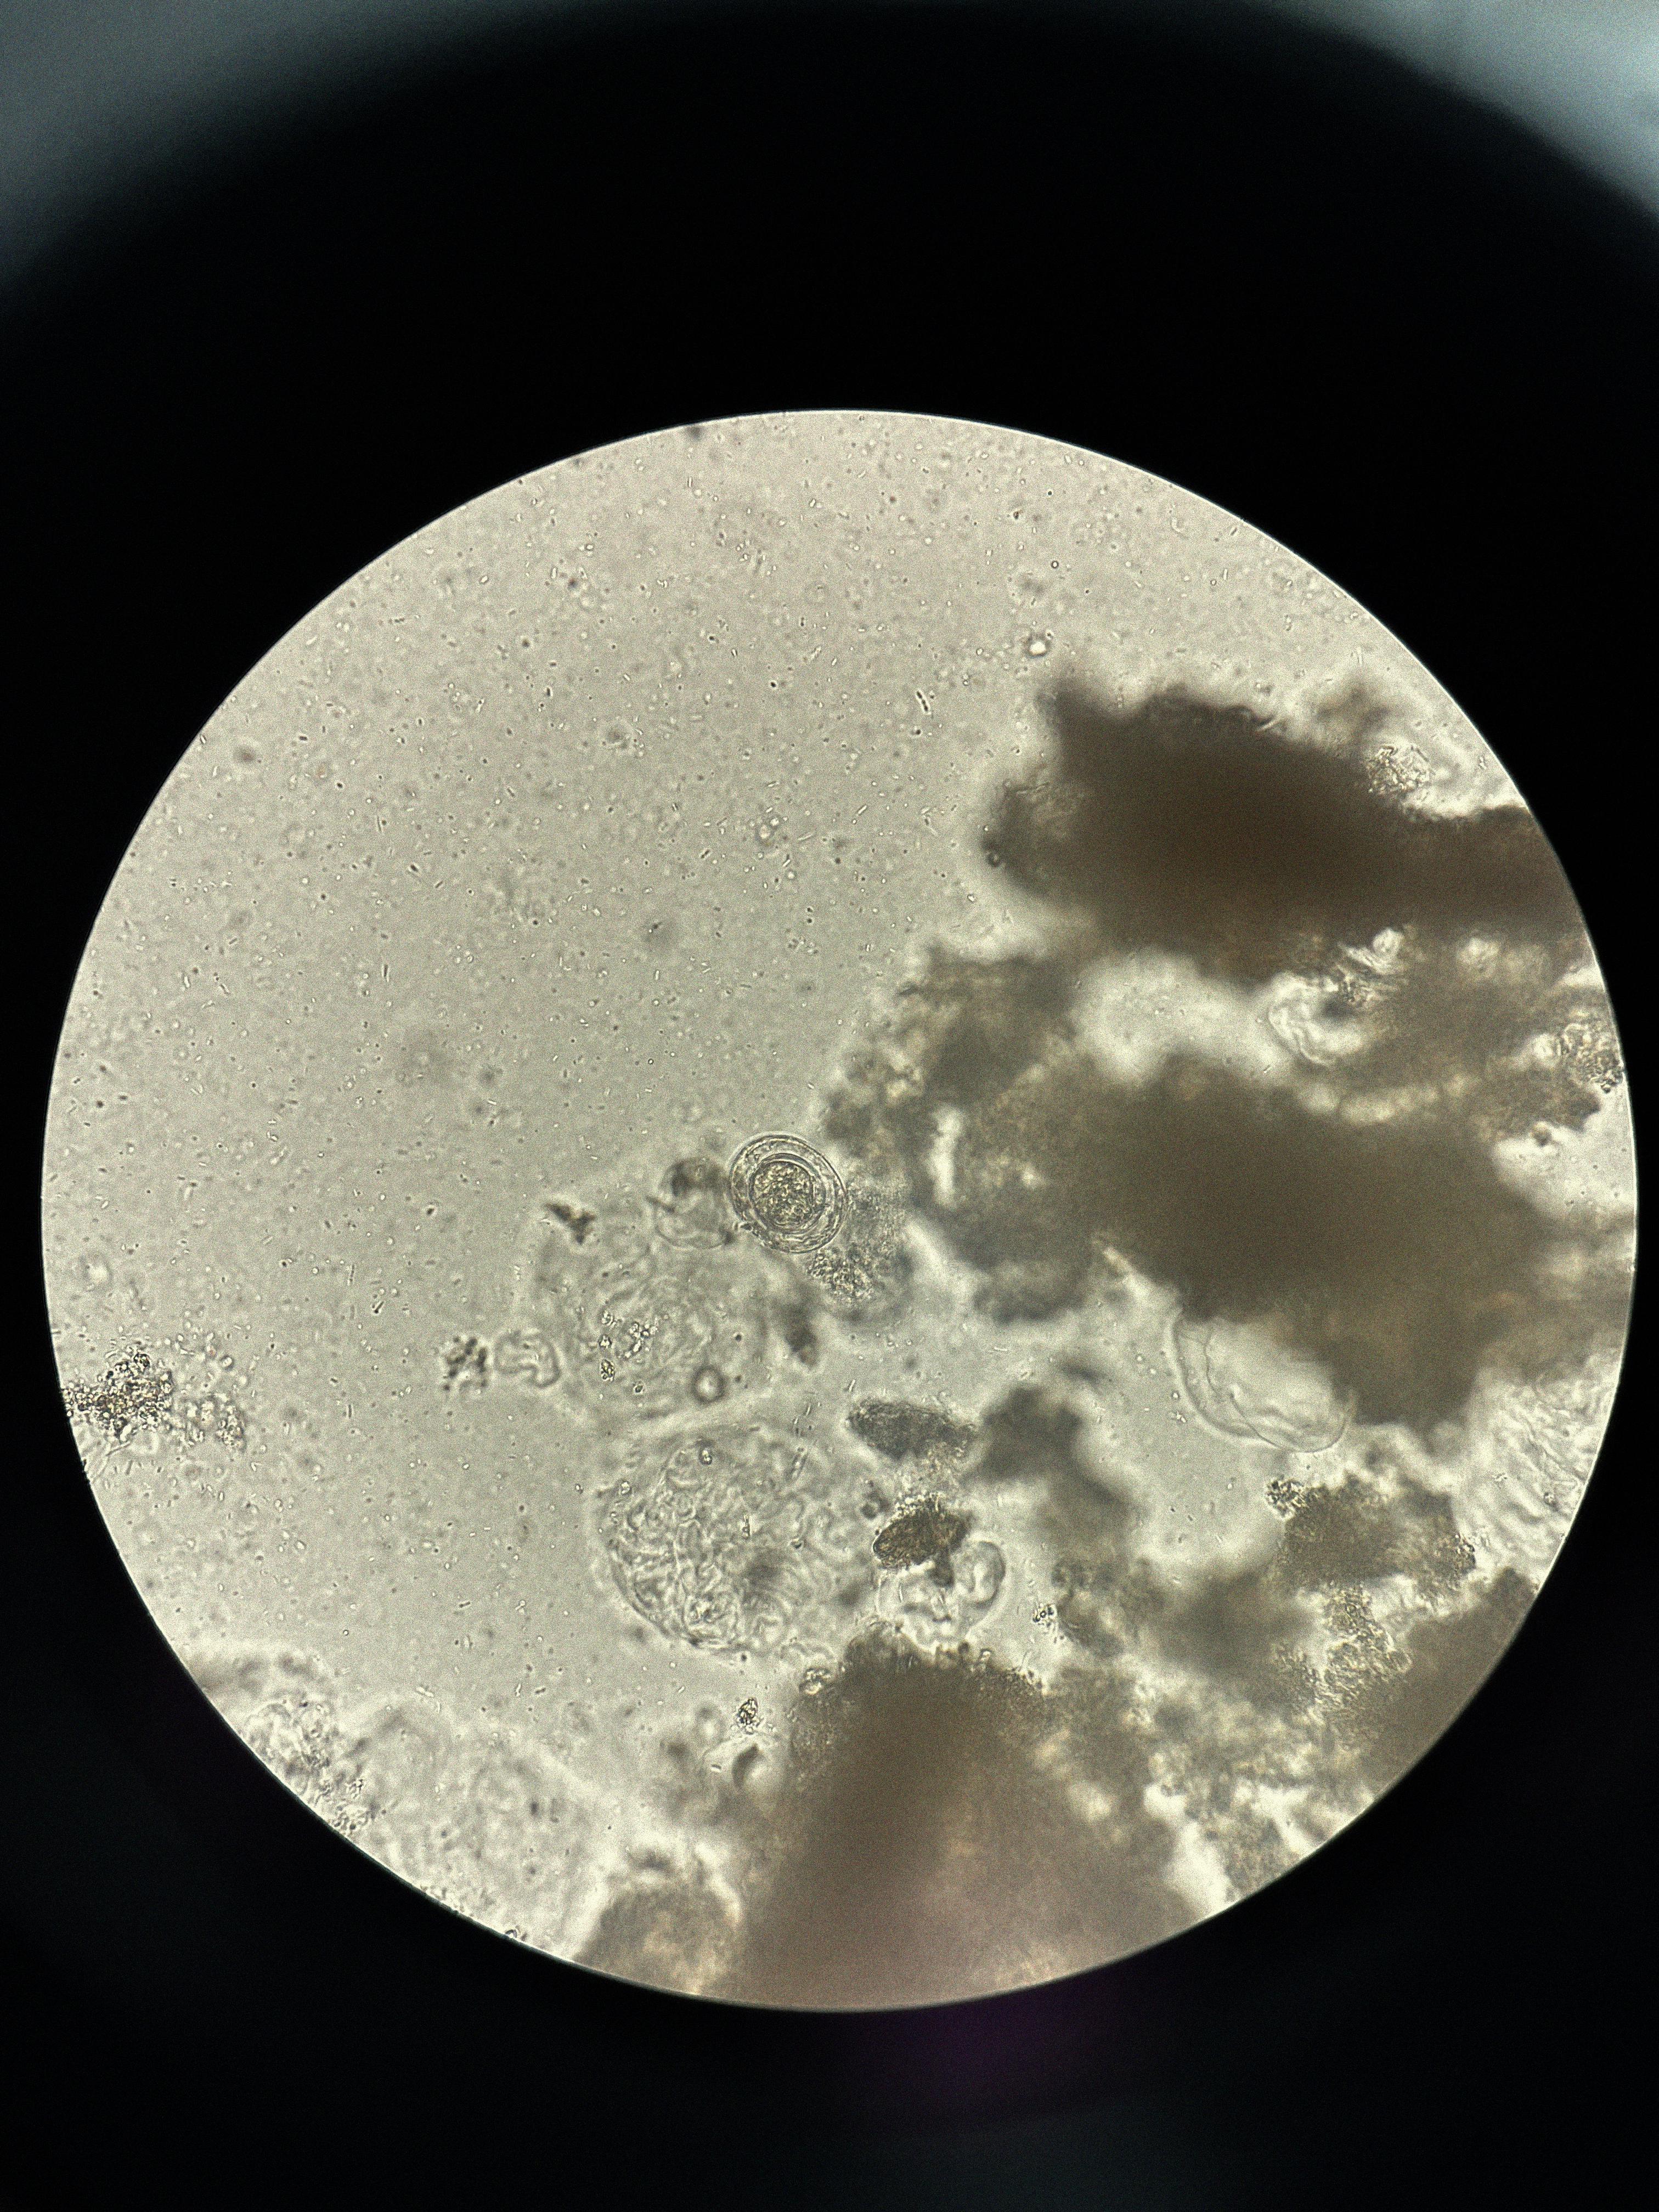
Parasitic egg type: Hymenolepis nana